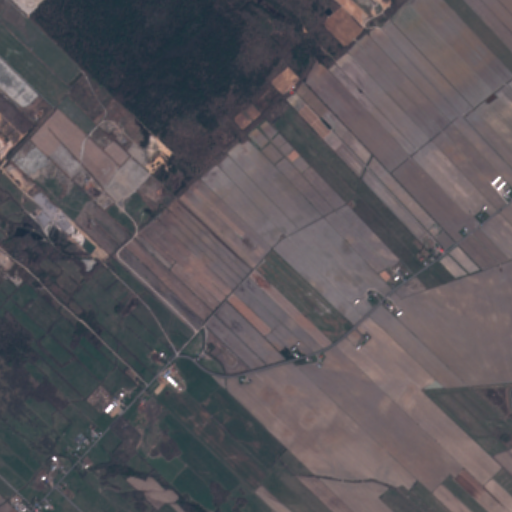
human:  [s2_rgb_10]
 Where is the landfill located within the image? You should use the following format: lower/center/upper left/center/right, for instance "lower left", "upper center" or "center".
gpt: The landfill is located in the upper left of the image.
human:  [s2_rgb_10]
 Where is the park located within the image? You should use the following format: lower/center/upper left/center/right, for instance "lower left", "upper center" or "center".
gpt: The park is located in the lower left of the image.
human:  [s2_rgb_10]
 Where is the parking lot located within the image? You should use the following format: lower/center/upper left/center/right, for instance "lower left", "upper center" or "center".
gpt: There is no parking lot in the image.